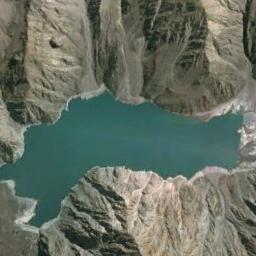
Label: lake